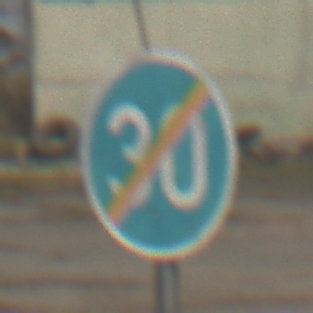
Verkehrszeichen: EndeMindestgeschwindigkeit
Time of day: Midday
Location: Outdoor (Suburban)
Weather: PartlyCloudy
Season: NotSpecified
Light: Natural